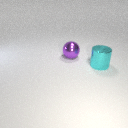
large cyan metal cylinder to the right of large purple metal sphere